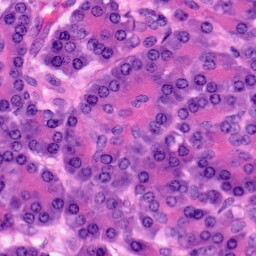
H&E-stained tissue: Pancreatic